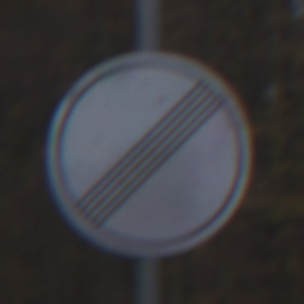
Verkehrszeichen: EndeSaemtlicherBegrenzungen
Umgebung: Outdoor, Nature
Tageszeit: SunriseSunset
Wetter: PartlyCloudy
Licht: Natural
Jahreszeit: Autumn
Kontrast: LowContrast